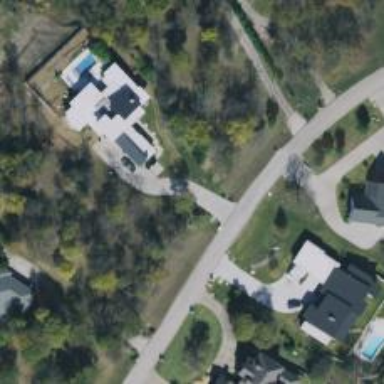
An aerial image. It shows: Driveway.